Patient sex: F
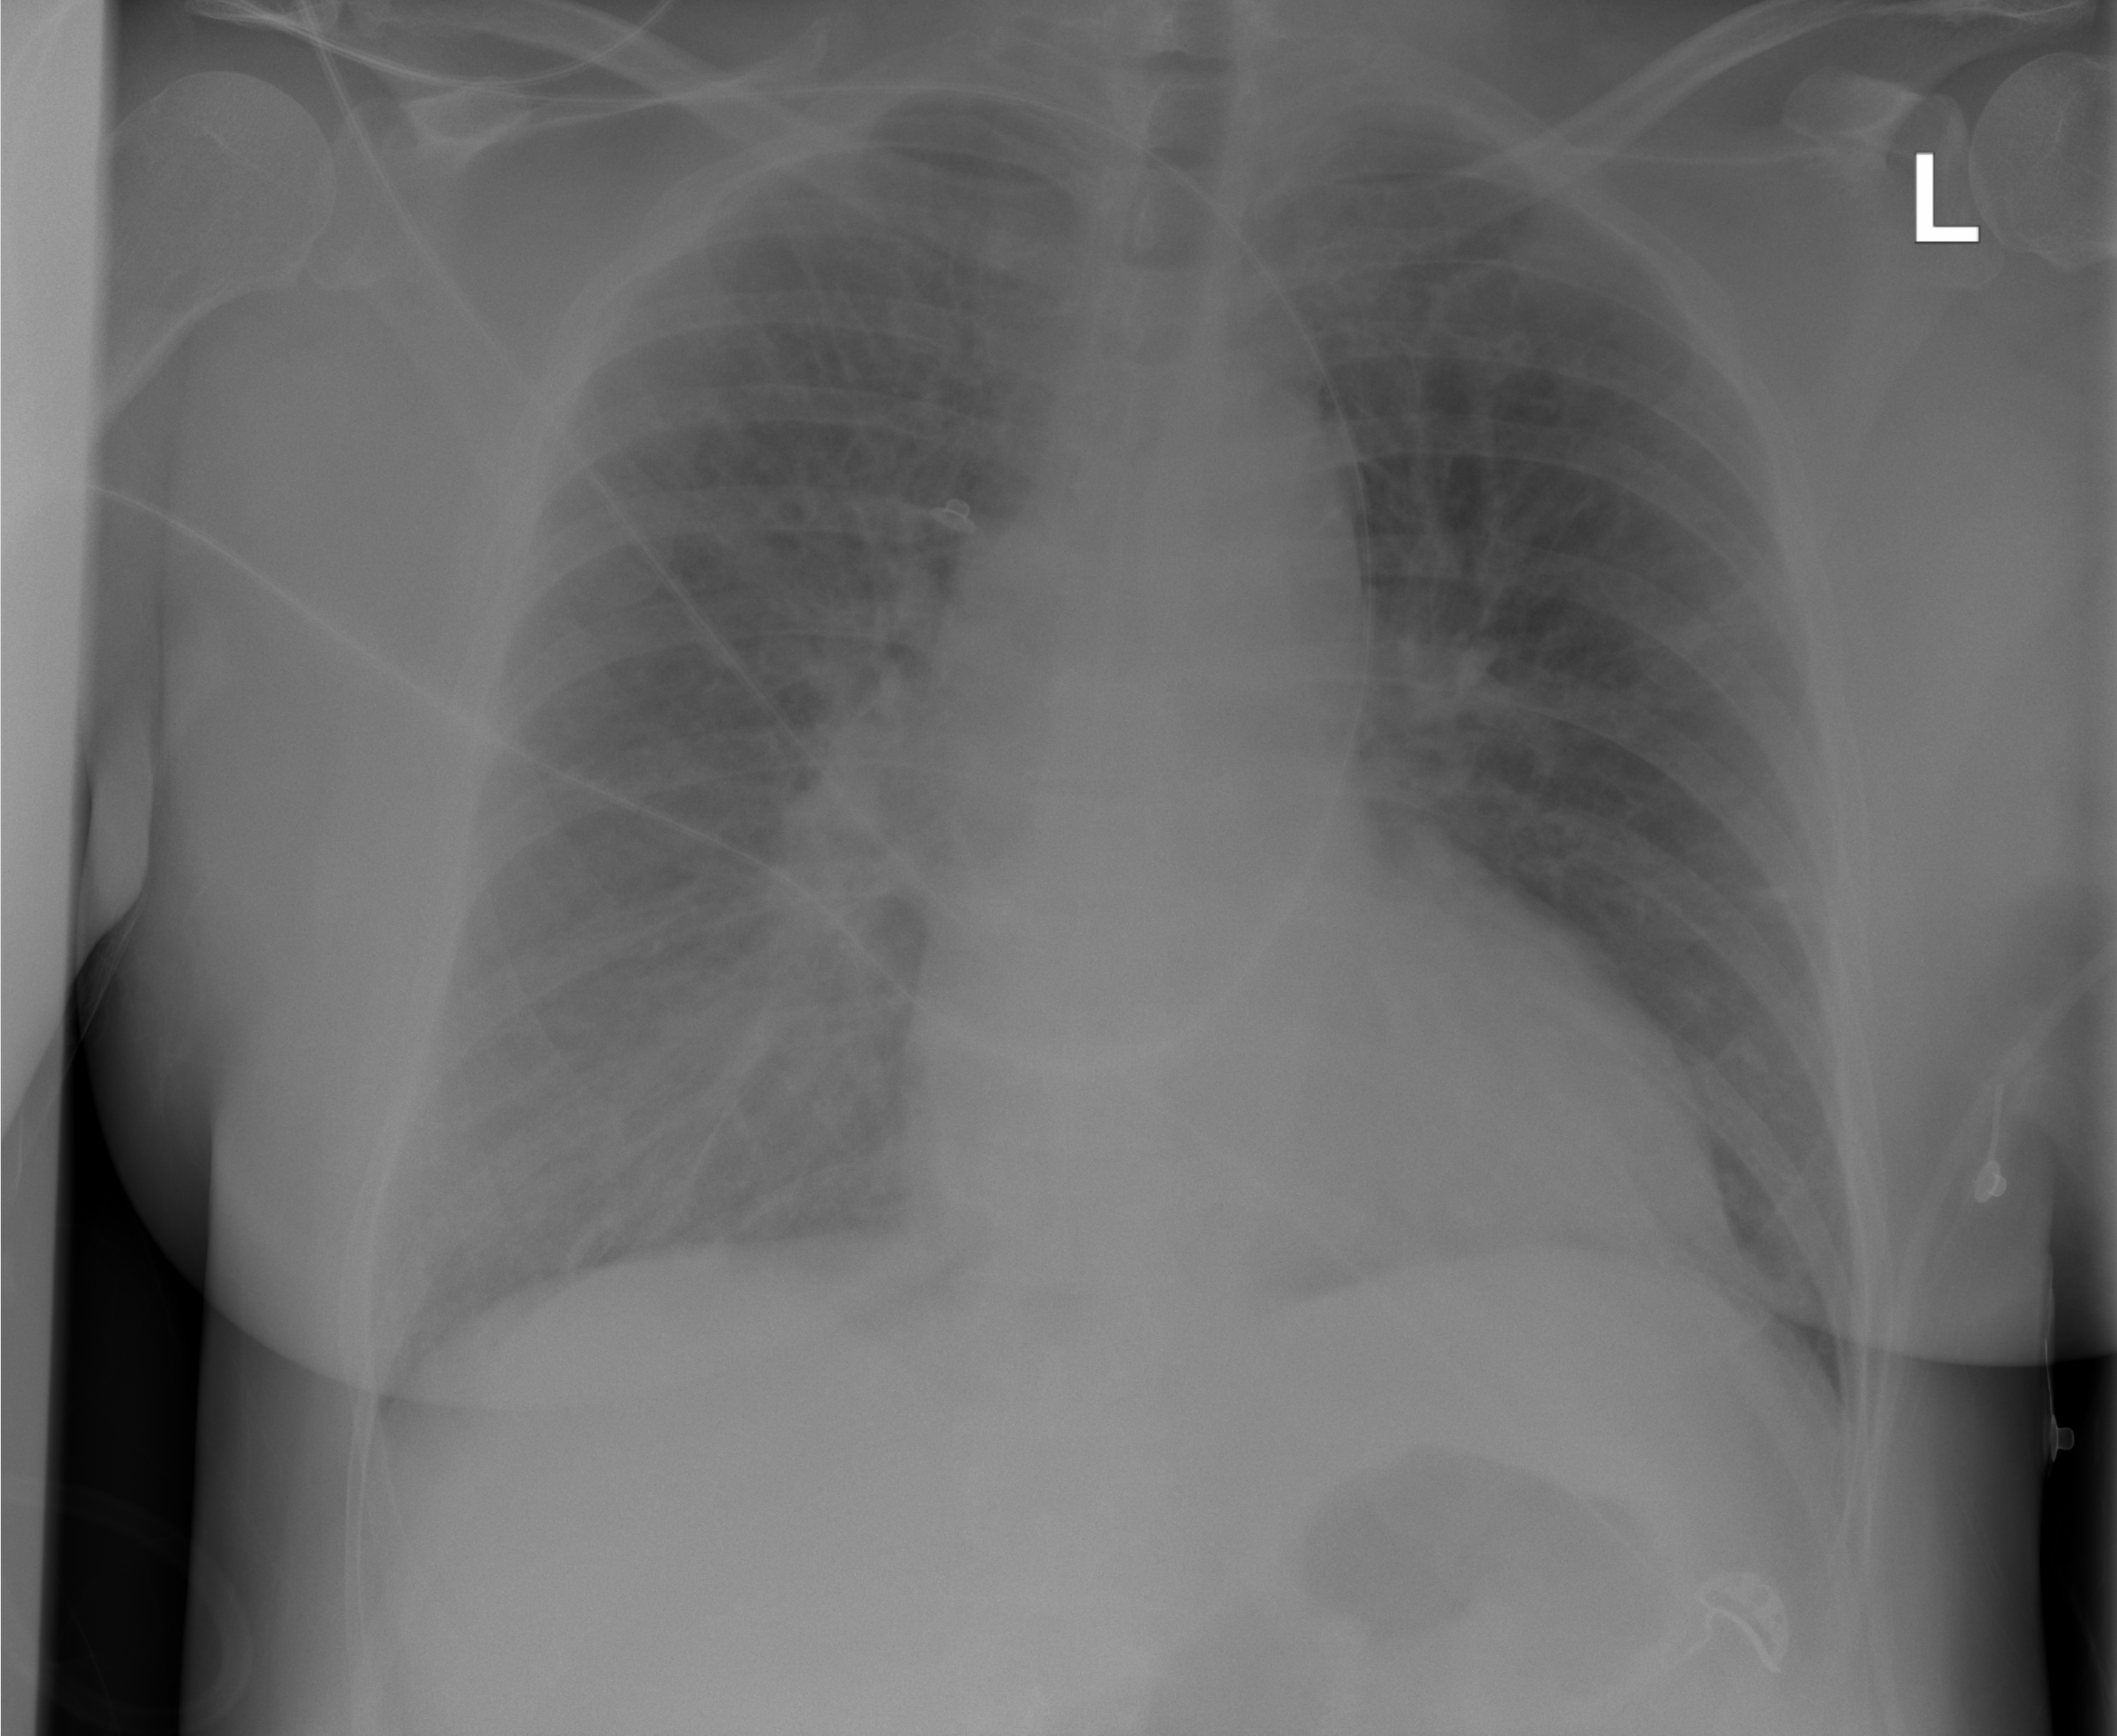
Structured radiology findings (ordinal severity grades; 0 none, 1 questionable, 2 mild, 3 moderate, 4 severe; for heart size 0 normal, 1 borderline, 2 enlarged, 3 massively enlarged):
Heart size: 2
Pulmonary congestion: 2
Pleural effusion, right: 1
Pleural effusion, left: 0
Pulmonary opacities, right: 2
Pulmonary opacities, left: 1
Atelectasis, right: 1
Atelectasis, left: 0